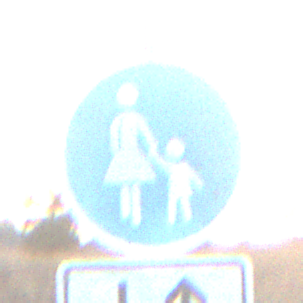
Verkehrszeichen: Gehweg
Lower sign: RichtungsangabeDurchPfeile8
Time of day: SunriseSunset
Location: Outdoor (Nature)
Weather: Clear
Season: Winter
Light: Natural